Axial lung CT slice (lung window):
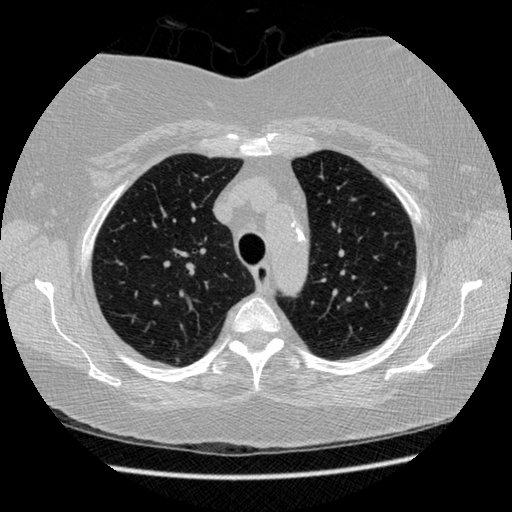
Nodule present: no